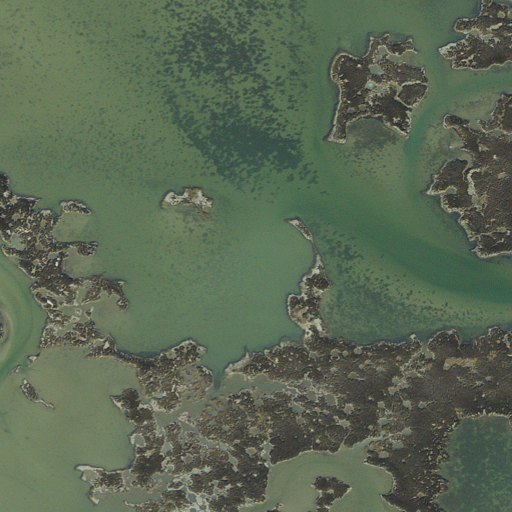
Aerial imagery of island in Maryland named Pone Island containing open water and herbaceous wetlands